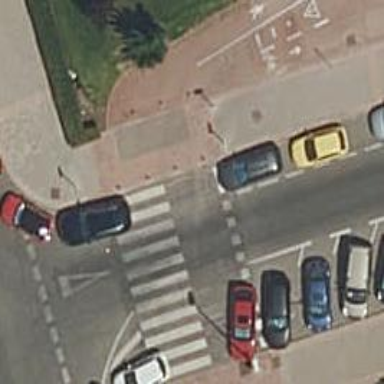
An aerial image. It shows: Marked road crossing.